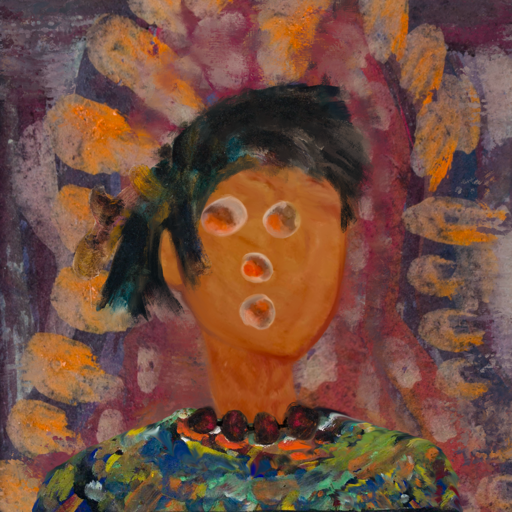
Background: Doll, Head And Neck Front: Pious_Lady, Face Front: Rupkatha, Bust: An_Impression, Hair Front: Pipe, Head Accessory: Blank, Second Necklace: Blank, Necklace: Mosgoul, Baby: Blank